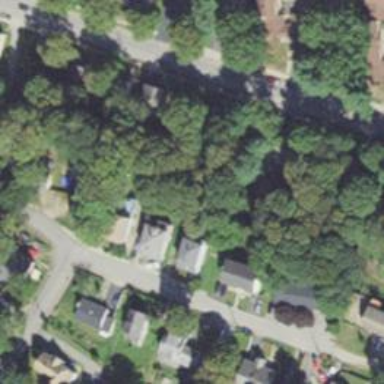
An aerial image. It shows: Residential driveway serving as service road.